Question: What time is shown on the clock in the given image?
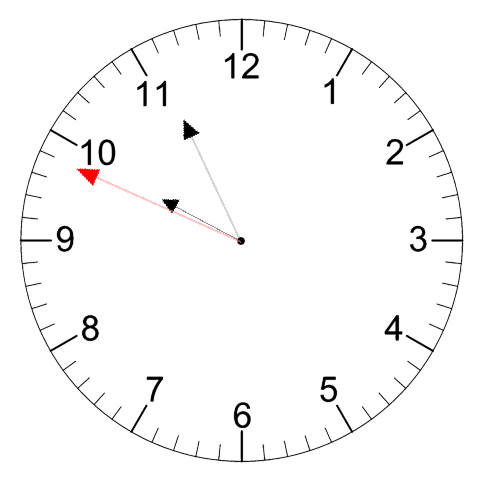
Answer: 09:55:49